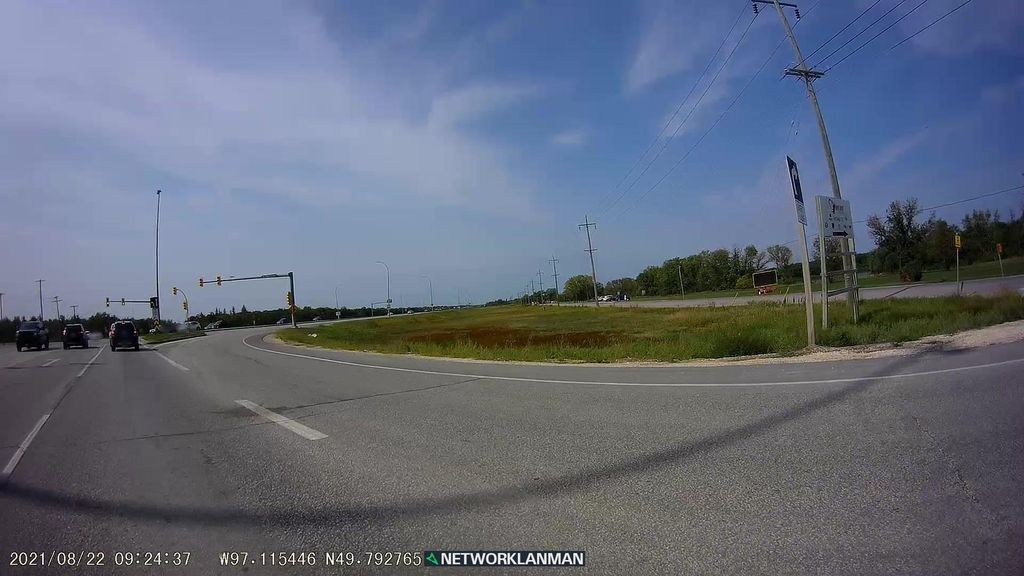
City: winnipeg